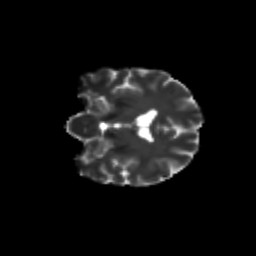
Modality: T2w
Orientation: coronal
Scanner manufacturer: siemens
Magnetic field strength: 3 T
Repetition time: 9.2 s
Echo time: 0.084 s